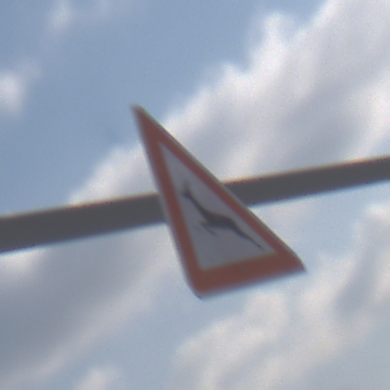
Verkehrszeichen: WildwechselRechts
Umgebung: Outdoor, Nature
Tageszeit: MorningAfternoon
Wetter: PartlyCloudy
Licht: Natural
Jahreszeit: Winter
Kontrast: HighContrast